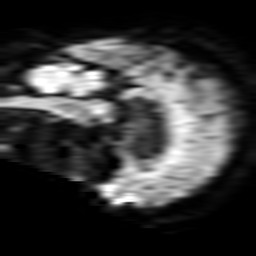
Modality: TRACE
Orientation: sagittal
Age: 59
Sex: female
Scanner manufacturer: philips
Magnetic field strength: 3 T
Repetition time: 3.206 s
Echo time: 0.076 s